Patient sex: F
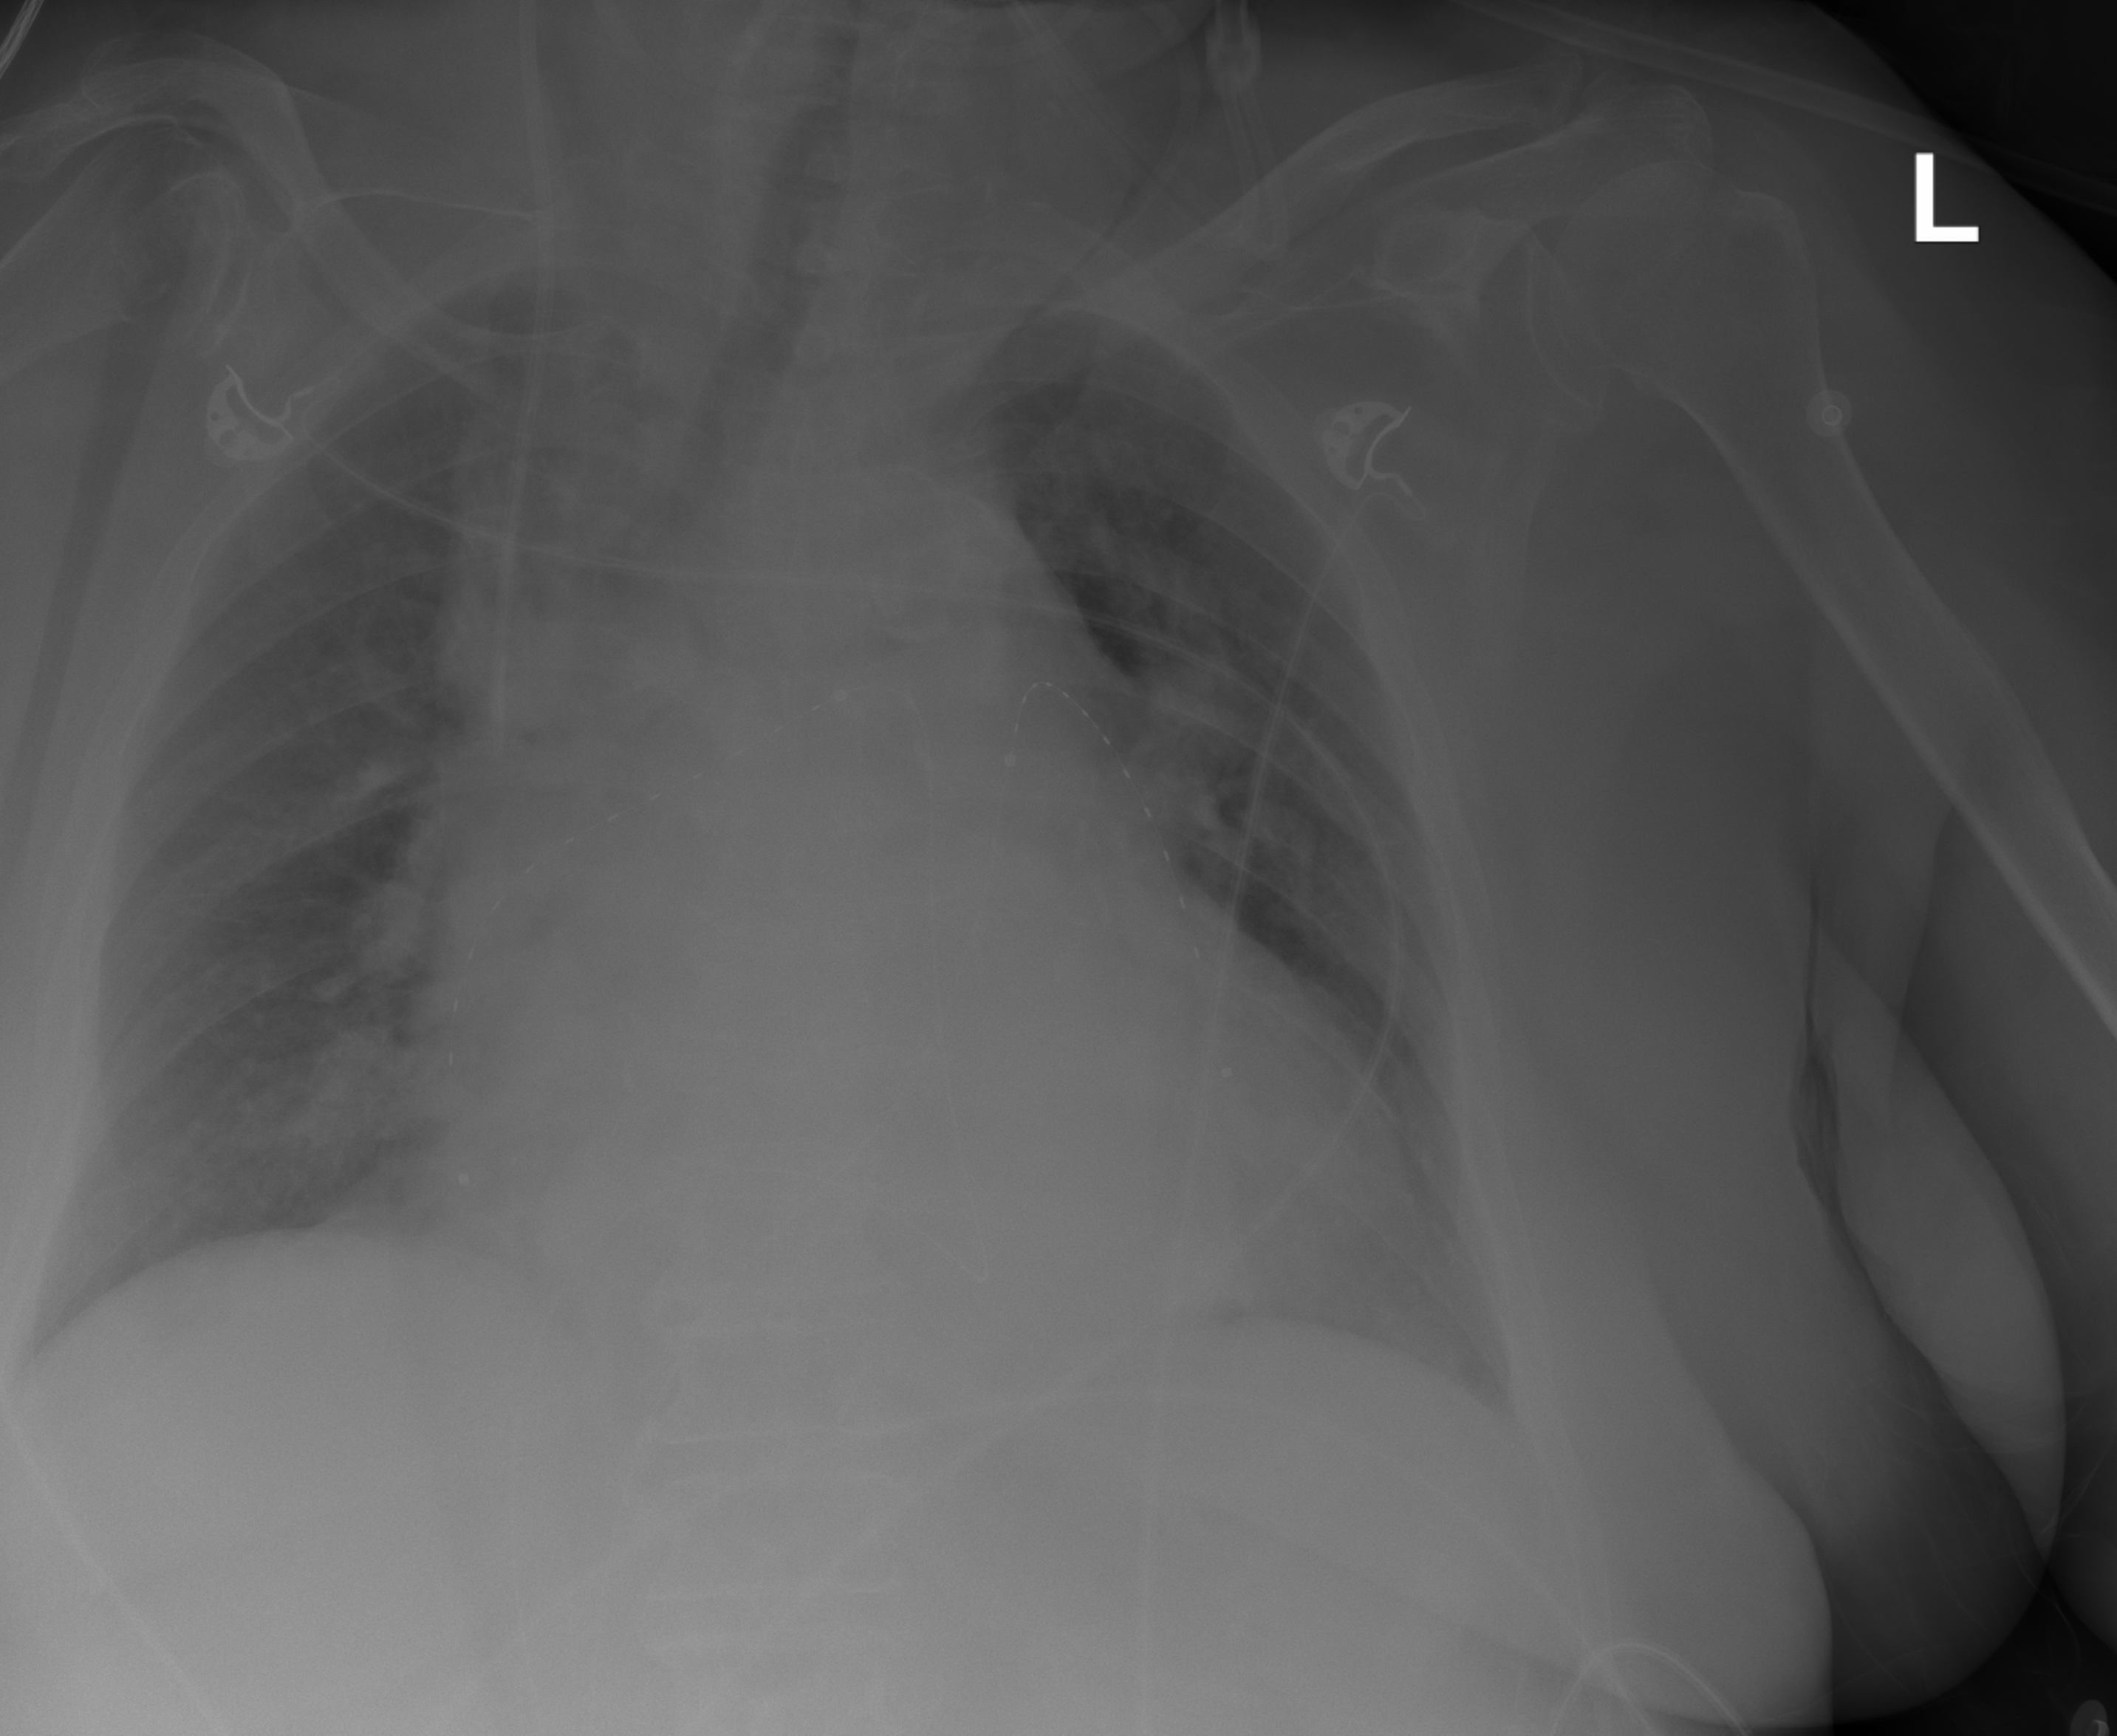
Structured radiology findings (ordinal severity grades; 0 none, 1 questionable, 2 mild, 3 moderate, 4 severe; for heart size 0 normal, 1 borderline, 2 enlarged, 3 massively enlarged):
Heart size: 2
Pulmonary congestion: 2
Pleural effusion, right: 0
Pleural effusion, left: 0
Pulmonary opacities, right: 2
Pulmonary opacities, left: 0
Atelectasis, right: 0
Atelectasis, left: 0